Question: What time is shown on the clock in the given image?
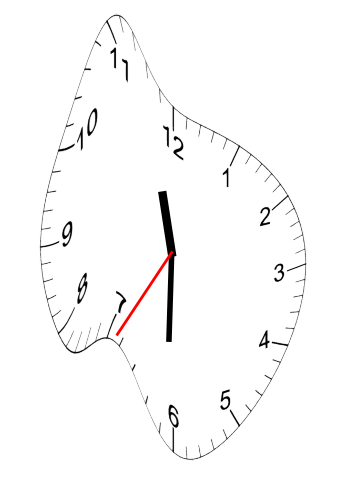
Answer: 11:30:35